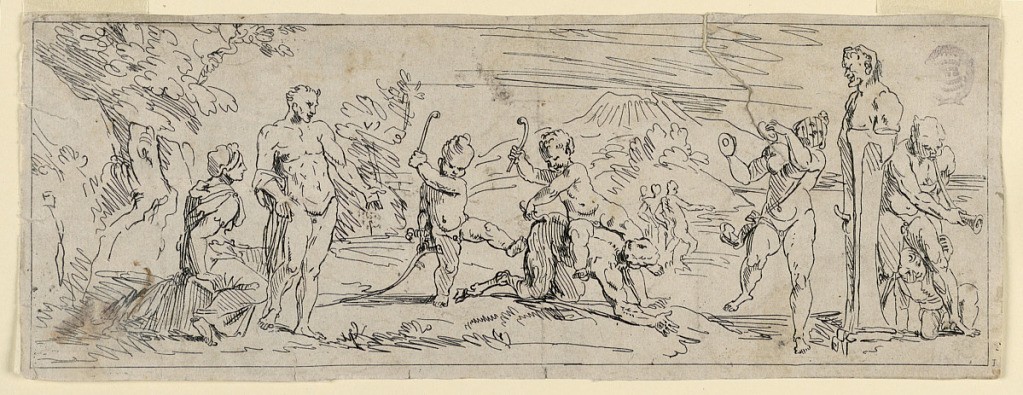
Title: Children Playing With a Satyr
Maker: Raymond Lafage, French, 1656–1684
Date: ca. 1680
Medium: Engraving on paper
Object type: Print
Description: In the center, a child riding on a kneeling satyr. Another child kicks the satyr. At right, a bacchante dances in front of a herm. Several other figures around. At left, trees; in background a mountain.